\textbf{变式1-4.} 已知正方体 \(ABCD-A_1B_1C_1D_1\)，设直线 \(a \subset\) 平面 \(ABCD\)，直线 \(b \subset\) 平面 \(DAB_1C_1\)，记正方体 12 条棱所在直线构成的集合为 \(\Omega\)。给出下列四个命题：
\noindent
\textcircled{1} \(\Omega\) 中可能有 4 条直线与 \(a\) 异面；
\noindent
\textcircled{2} \(\Omega\) 中可能有 5 条直线与 \(a\) 异面；
\noindent
\textcircled{3} \(\Omega\) 中可能有 8 条直线与 \(b\) 异面；
\noindent
\textcircled{4} \(\Omega\) 中可能有 10 条直线与 \(b\) 异面。

\noindent
A. \textcircled{1}\textcircled{2}\textcircled{3} \quad B. \textcircled{1}\textcircled{4} \quad C. \textcircled{1}\textcircled{3}\textcircled{4} \quad D. \textcircled{1}\textcircled{2}\textcircled{4}
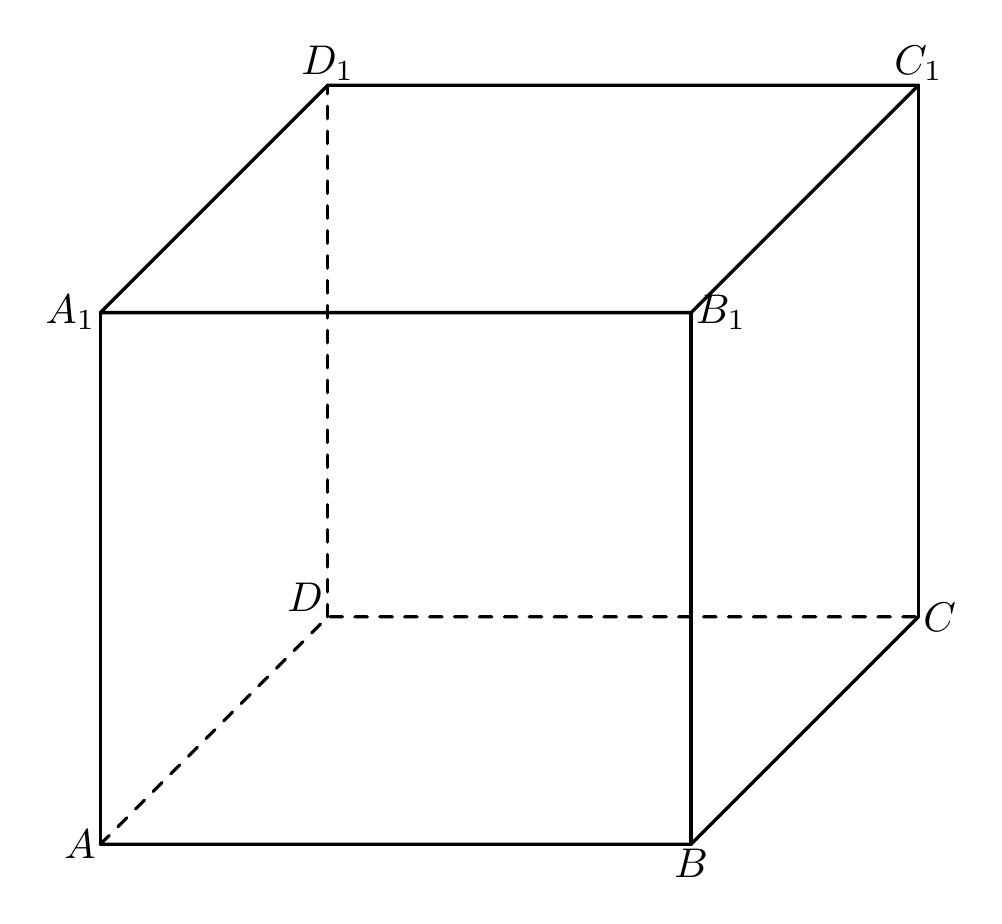
【解答】
\noindent
\textbf{【答案】} \(\boldsymbol{C}\)
\vspace{0.5em}
\noindent
\textbf{【分析】} 利用异面直线的判断逐一分析即可得解。
\vspace{0.5em}
\noindent
\textbf{【详解】} 当直线 \(a\) 取 \(AB\) 时，\(\Omega\) 中只有四条直线（\(CC_1\)、\(DD_1\)、\(A_1D_1\)、\(B_1C_1\)）与直线 \(a\) 异面，故 \(\boldsymbol{\textcircled{1}}\) 正确；
\noindent
因为直线 \(a \subset\) 平面 \(ABCD\)，所以 \(AB, BC, CD, AD\) 不可能与直线 \(a\) 异面，
\noindent
当直线 \(a\) 过底面 \(ABCD\) 两个顶点时，
\noindent
若直线 \(a\) 为底面边所在直线，则由 \(\boldsymbol{\textcircled{1}}\) 可知，此时只有四条直线与直线 \(a\) 异面；
\noindent
若直线 \(a\) 为底面对角线，不妨设为 \(AC\)，
\noindent
此时有 \(A_1D_1, A_1B_1, B_1C_1, C_1D, BB_1, DD_1\) 超过 5 条直线与直线 \(a\) 异面；
\noindent
当直线 \(a\) 只过底面 \(ABCD\) 一个顶点（不妨设过顶点 \(A\)）时，
\noindent
此时至少有 \(A_1D_1, A_1B_1, B_1C_1, C_1D, CC_1, DD_1\) 超过 5 条直线与直线 \(a\) 异面；
\noindent
当直线 \(a\) 不过底面 \(ABCD\) 任何一个顶点时，
\noindent
此时至少有 \(A_1D_1, A_1B_1, B_1C_1, C_1D, CC_1, DD_1\) 超过 5 条直线与直线 \(a\) 异面；
\noindent
综上，\(\Omega\) 中不可能有 5 条直线与 \(a\) 异面，故 \(\boldsymbol{\textcircled{2}}\) 错误；
\noindent
当直线 \(b\) 取线段 \(AD\) 中点与线段 \(B_1C_1\) 的中点连线时，
\noindent
\(\Omega\) 中除了 \(AD\) 和 \(B_1C_1\) 之外的 10 条棱均与直线 \(b\) 异面，故 \(\boldsymbol{\textcircled{4}}\) 正确；
\noindent
当直线 \(b\) 取 \(A\) 点与线段 \(B_1C_1\) 的中点连线时，
\noindent
\(\Omega\) 中除了 \(AD\)、\(B_1C_1\)、\(AB\) 和 \(AA_1\) 之外的 8 条棱均与直线 \(b\) 异面，故 \(\boldsymbol{\textcircled{3}}\) 正确；
\noindent
故选：\(\boldsymbol{C}\)。